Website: walmart
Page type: account-selection
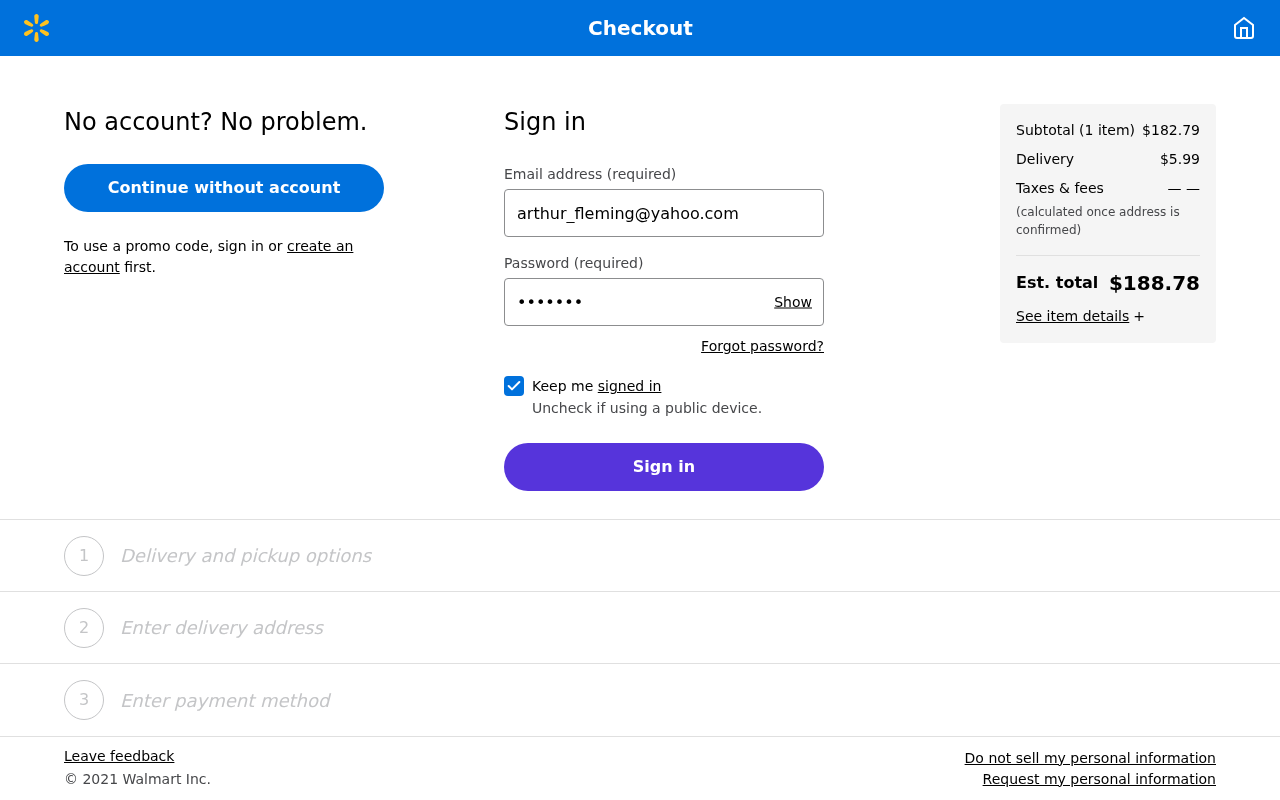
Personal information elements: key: PII_EMAIL
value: arthur_fleming@yahoo.com
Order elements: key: ORDER_NUM_ITEMS
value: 1
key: ORDER_SUBTOTAL
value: $182.79
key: ORDER_SHIPPING_COST
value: $5.99
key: ORDER_TOTAL
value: $188.78